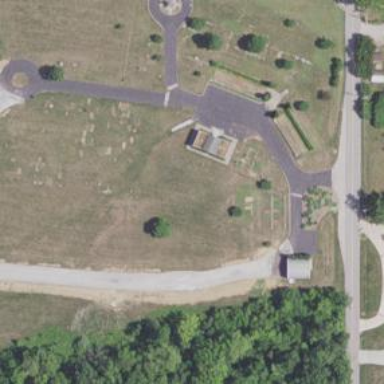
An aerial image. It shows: Cemetery.